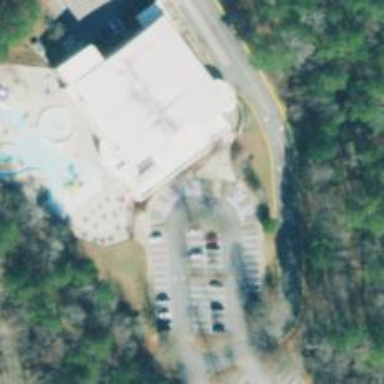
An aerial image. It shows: Parking space is available.